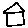
Label: house